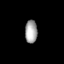
Tissue: prostate
Cell type: Myeloid cells
Senescence score: 0.7784
Nuclear area (px): 272
Mean DAPI intensity: 167.371